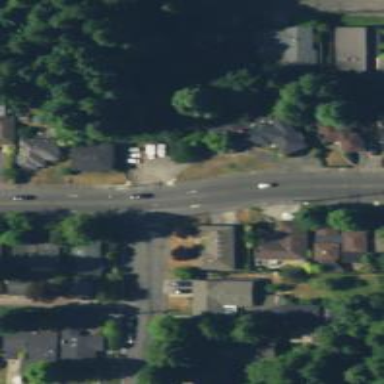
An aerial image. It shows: Secondary road with asphalt surface. It includes shared cycleway.